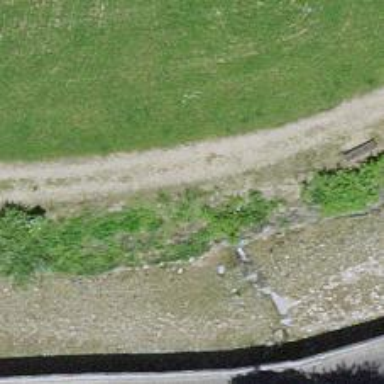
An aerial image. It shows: Bench.